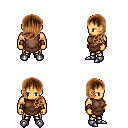
a pixel art fantasy rpg character, male body template, human, tanned skin, brown tunic, gold greaves, brown left-swept hairstyle, cloth bracers, metal boots, four views (front, back, left, right), 2x2 character sprite sheet, small pixel art, hard edges, no anti-aliasing